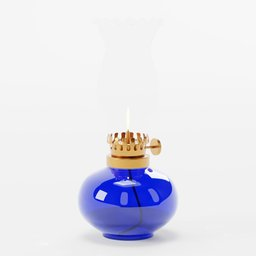
Label: lighting